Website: walmart
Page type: billing-address
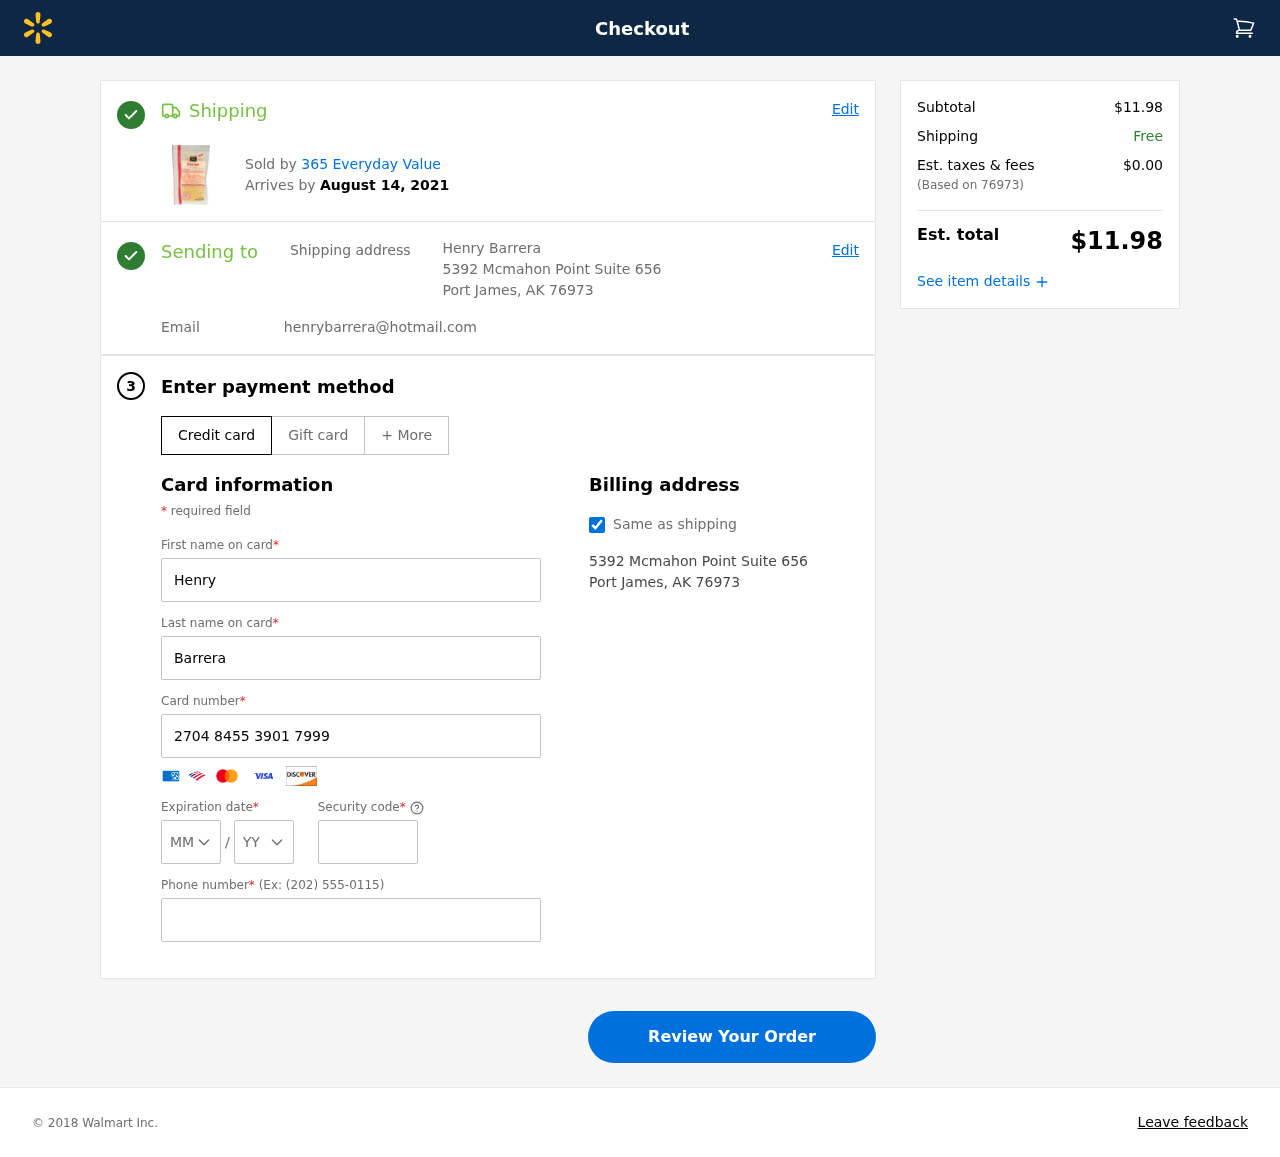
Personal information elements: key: PII_CARD_CVV
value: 134
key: PII_CARD_EXPIRY_MONTH
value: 09
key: PII_CARD_EXPIRY_YEAR
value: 26
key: PII_CARD_NUMBER
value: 2704 8455 3901 7999
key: PII_CITY_STATE_ZIP
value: Port James, AK 76973
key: PII_EMAIL
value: henrybarrera@hotmail.com
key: PII_FIRSTNAME
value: Henry
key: PII_FULLNAME
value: Henry Barrera
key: PII_LASTNAME
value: Barrera
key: PII_PHONE
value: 7518889809
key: PII_POSTCODE
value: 76973
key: PII_STREET
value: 5392 Mcmahon Point Suite 656
Product elements: key: PRODUCT1_BRAND
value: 365 Everyday Value
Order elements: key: ORDER_DELIVERY_DATE
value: August 14, 2021
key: ORDER_SUBTOTAL
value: $11.98
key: ORDER_TAX
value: $0.00
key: ORDER_TOTAL
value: $11.98